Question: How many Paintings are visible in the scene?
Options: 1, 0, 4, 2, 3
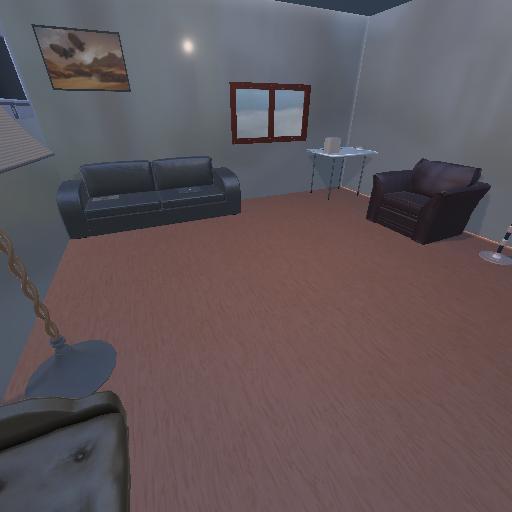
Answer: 1